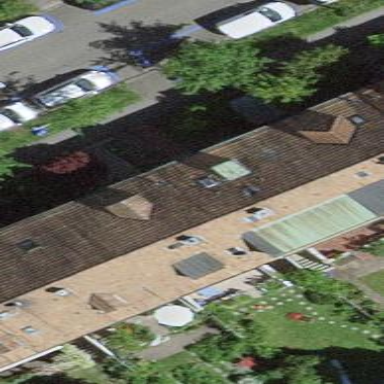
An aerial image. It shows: Terrace building.